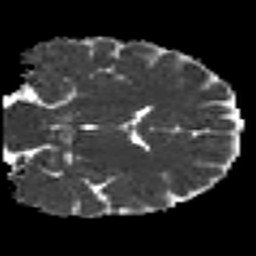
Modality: MD
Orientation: coronal
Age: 32
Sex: male
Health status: ill
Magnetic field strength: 3 T
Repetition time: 9 s
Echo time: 0.093 s